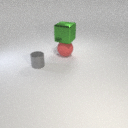
large red rubber sphere below large green metal cube